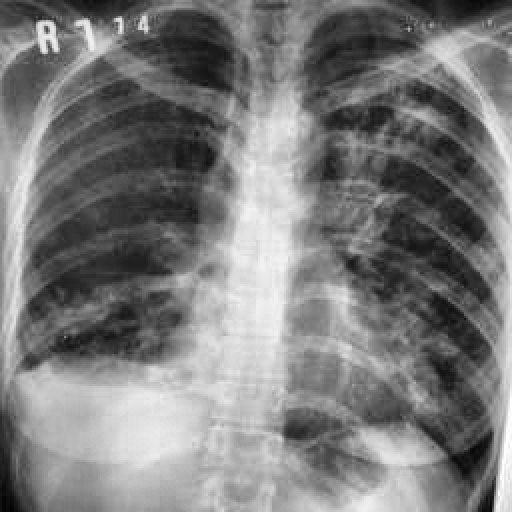
Finding: TUBERCULOSIS